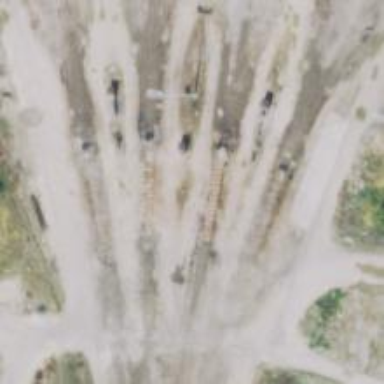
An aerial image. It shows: Abandoned railway yard.